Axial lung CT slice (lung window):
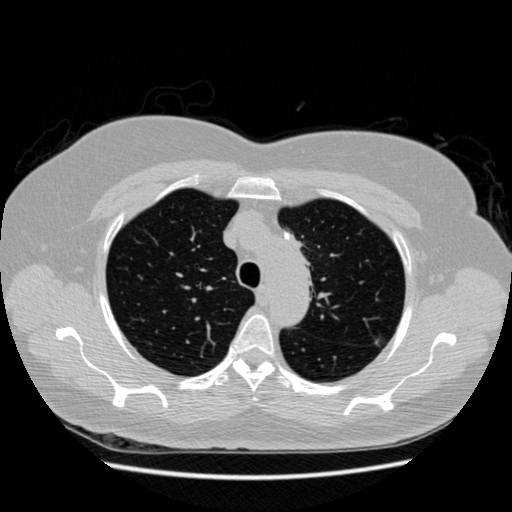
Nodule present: yes
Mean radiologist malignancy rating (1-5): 3.75